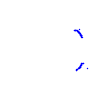
Particle: kaon